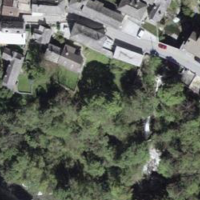
EUNIS habitat code: 41
Species observed at this site:
Araneus diadematus
Glis glis